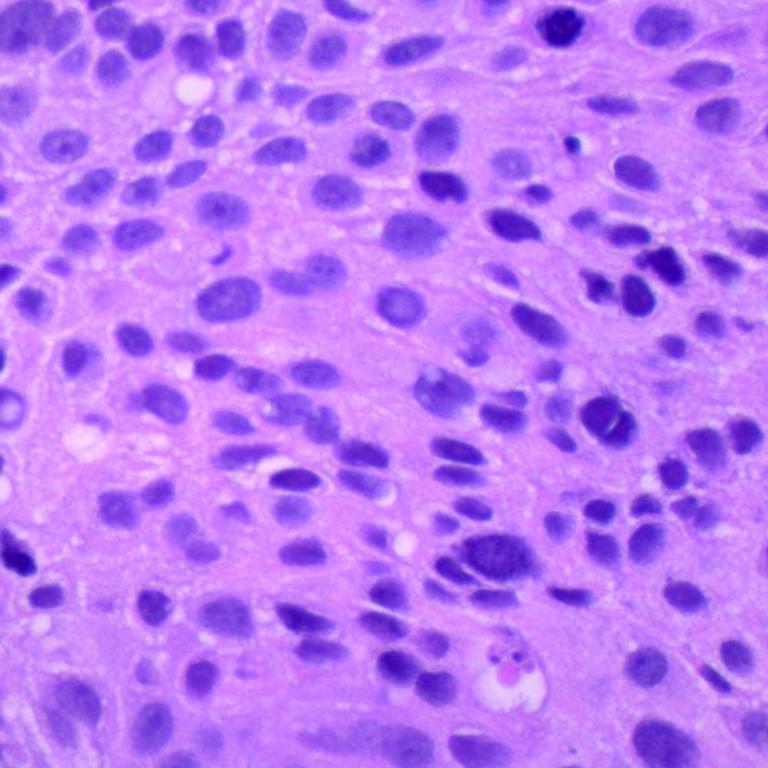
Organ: lung
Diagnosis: squamous carcinomas